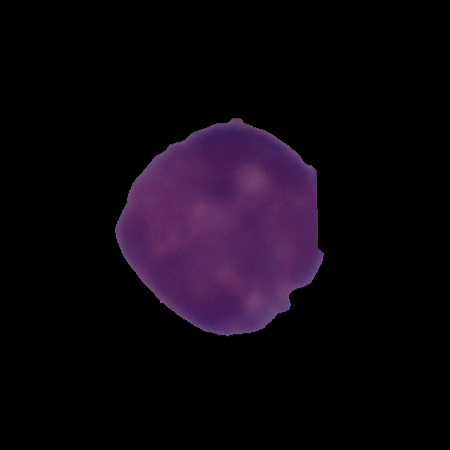
Label: cancer